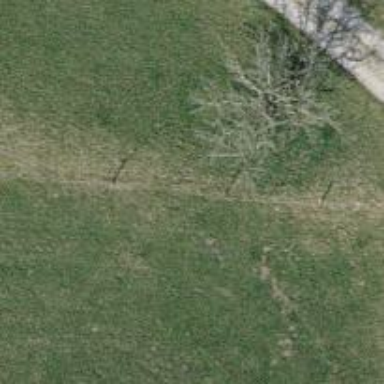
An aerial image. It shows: Single tag "natural: tree."